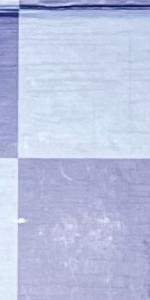
Label: Empty